Question: I want to add control in my app like Groove Music's control that can be controlled in every pages. Something like this.

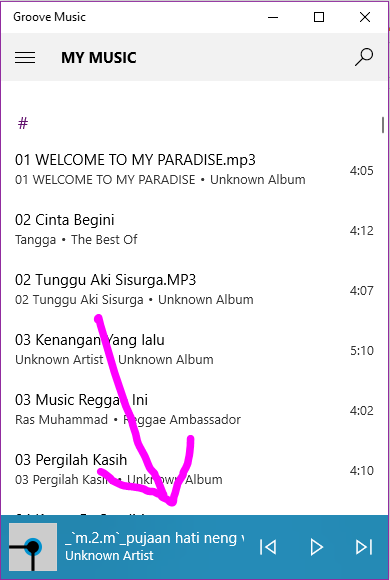
Answer: Something like a popup like that could be put in the Hamburger within the shell.xaml, then using accessing with a static, similar implementation of the Hamburger would probably be the direction I would go. I can't say exactly the flow but it would probably be close to what I have stated.
The popup would be up when certain conditions were present